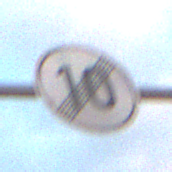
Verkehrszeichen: EndeGeschwindigkeit10
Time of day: SunriseSunset
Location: Outdoor (Nature)
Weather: PartlyCloudy
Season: NotSpecified
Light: Natural